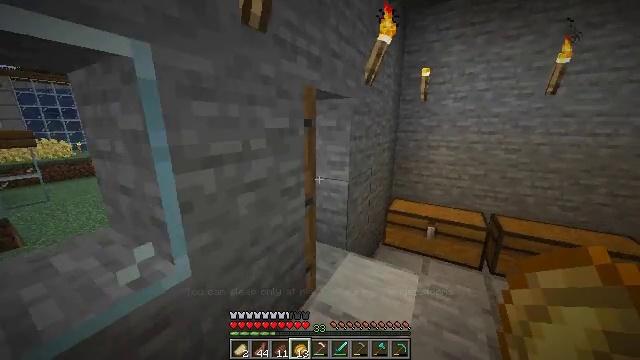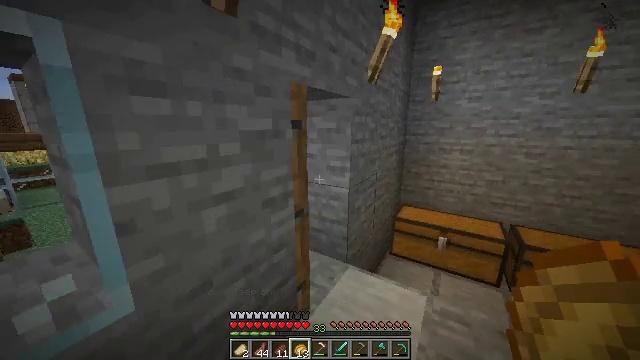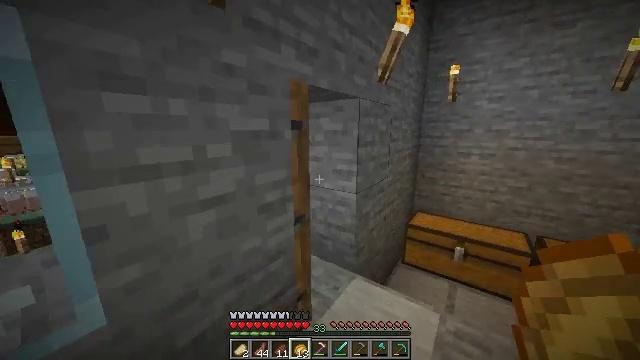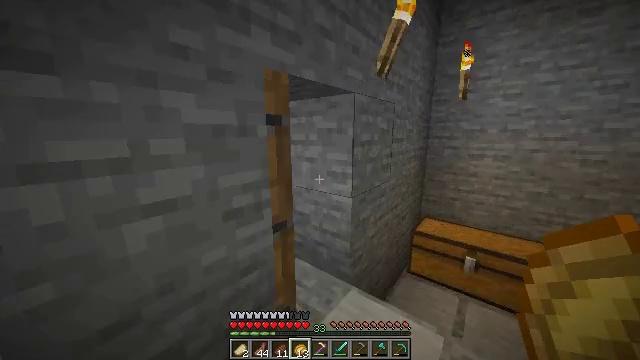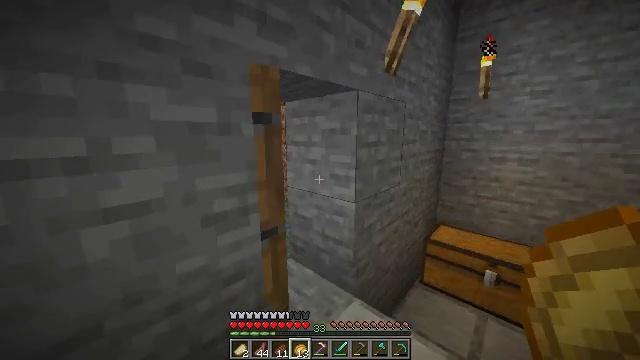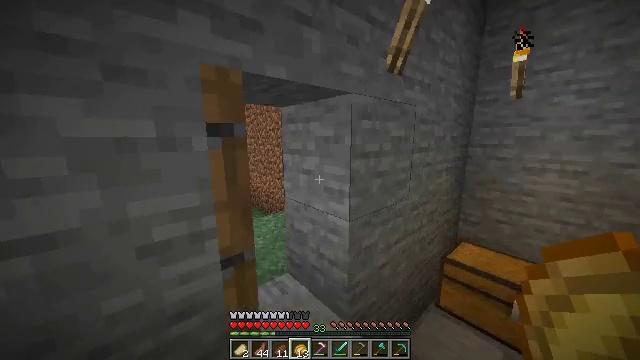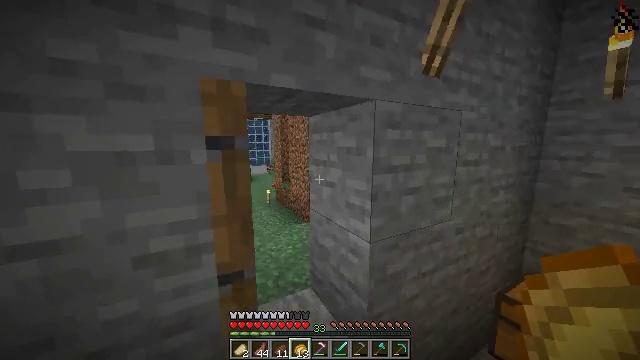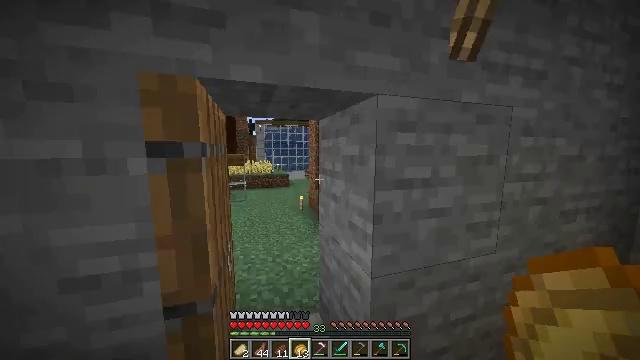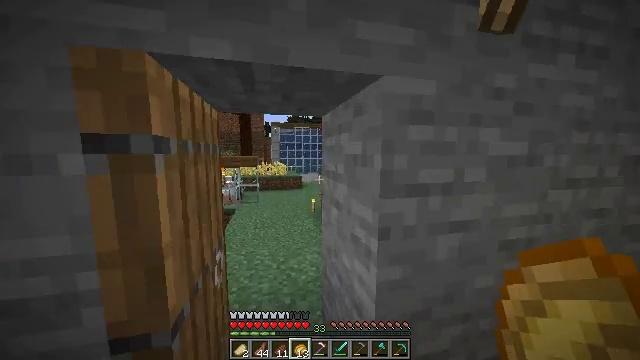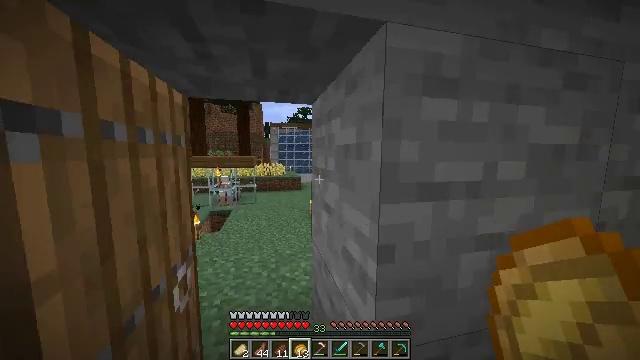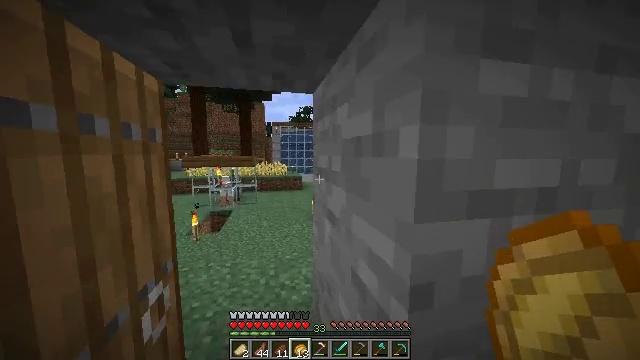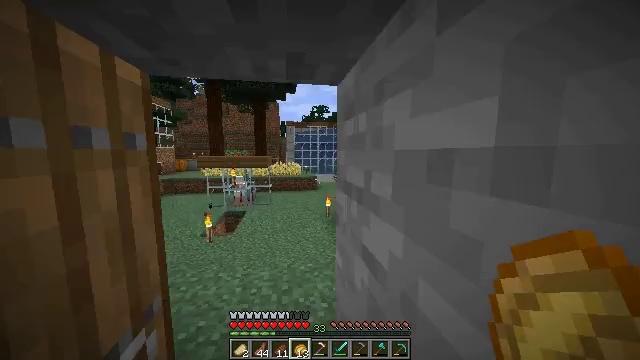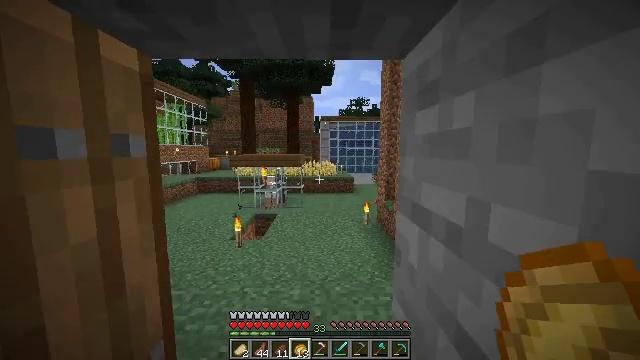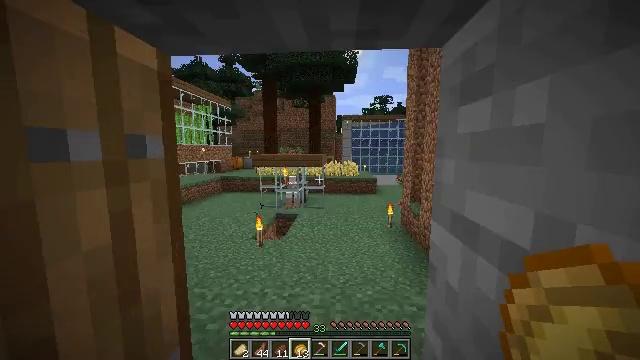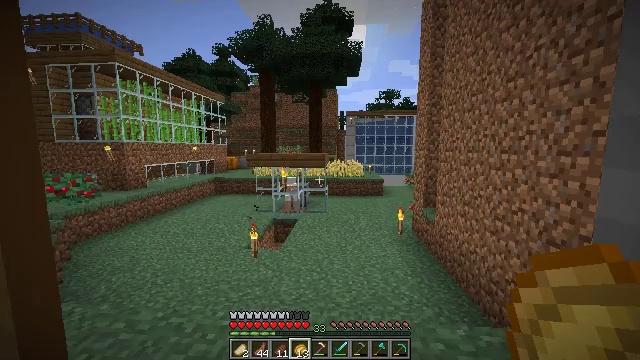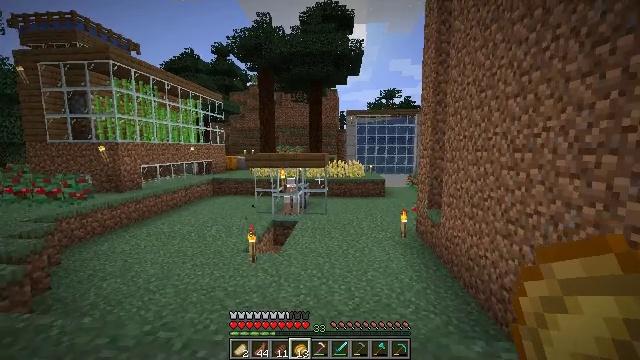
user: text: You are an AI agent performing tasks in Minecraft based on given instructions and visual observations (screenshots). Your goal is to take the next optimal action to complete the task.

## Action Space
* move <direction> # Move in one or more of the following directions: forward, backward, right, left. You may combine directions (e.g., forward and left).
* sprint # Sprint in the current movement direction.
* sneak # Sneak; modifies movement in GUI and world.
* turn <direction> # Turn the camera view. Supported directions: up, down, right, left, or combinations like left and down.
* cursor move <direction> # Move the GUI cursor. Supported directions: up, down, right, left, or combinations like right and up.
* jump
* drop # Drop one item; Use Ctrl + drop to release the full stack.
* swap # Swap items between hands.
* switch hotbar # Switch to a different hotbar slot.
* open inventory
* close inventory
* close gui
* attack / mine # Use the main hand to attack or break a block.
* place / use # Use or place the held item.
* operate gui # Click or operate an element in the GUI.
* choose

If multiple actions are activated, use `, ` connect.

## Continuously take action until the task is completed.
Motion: motion action
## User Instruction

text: Collect carrots by breaking the crop.
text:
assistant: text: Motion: move forward and move right, turn left
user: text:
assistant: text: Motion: move forward and move right, turn left
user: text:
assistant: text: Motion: move forward and move right, sprint, turn left
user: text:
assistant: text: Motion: move forward and move right, sprint, turn left
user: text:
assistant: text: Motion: move forward and move right, sprint, turn left
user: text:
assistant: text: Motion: move forward and move right, sprint, turn left and up
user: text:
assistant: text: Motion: move forward, sprint, turn left and up
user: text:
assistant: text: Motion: move forward, sprint, turn left
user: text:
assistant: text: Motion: move forward
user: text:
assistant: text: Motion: move forward
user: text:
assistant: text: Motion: move forward, turn left
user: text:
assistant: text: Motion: move forward, turn left
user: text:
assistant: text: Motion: move forward, turn left
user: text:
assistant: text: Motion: move forward
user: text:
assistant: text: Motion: move forward, sprint
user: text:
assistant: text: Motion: move forward, sprint
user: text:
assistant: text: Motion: move forward, sprint
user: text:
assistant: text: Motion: move forward, sprint, turn right
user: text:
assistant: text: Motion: move forward, turn right
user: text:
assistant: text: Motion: move forward, turn right
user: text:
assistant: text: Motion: move forward, turn right
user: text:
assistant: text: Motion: move forward, turn right
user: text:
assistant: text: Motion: move forward, sprint
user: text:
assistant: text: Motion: move forward, sprint
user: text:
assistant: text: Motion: move forward, sprint
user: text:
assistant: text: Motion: move forward, sprint
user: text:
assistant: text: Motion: move forward, sprint
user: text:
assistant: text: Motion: move forward
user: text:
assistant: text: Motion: move forward
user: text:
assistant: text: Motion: move forward